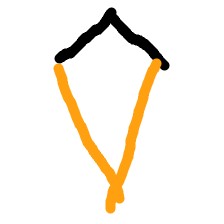
Shape: kite